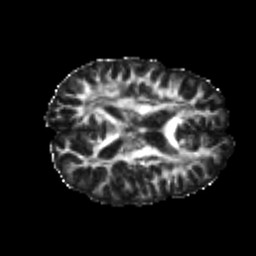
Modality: FA
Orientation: axial
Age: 21
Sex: male
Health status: healthy
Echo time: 0.074 s